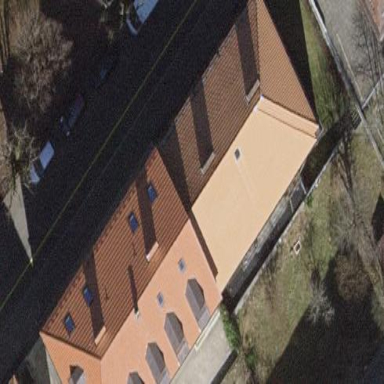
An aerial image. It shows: Apartment building with side-hipped roof.